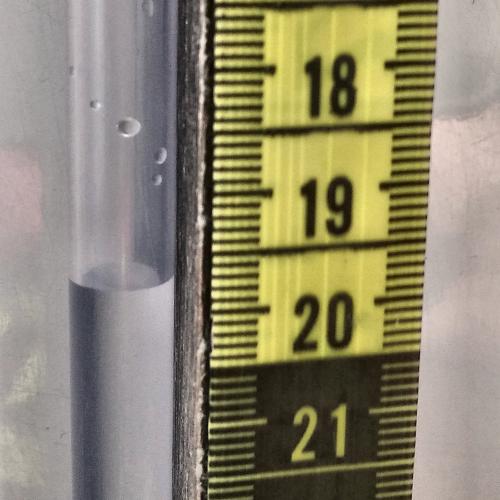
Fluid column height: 19.7 cm